RGB frame:
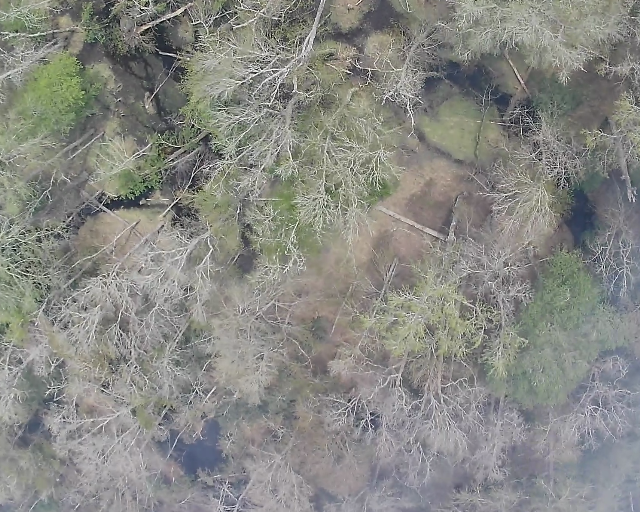
Thermal frame:
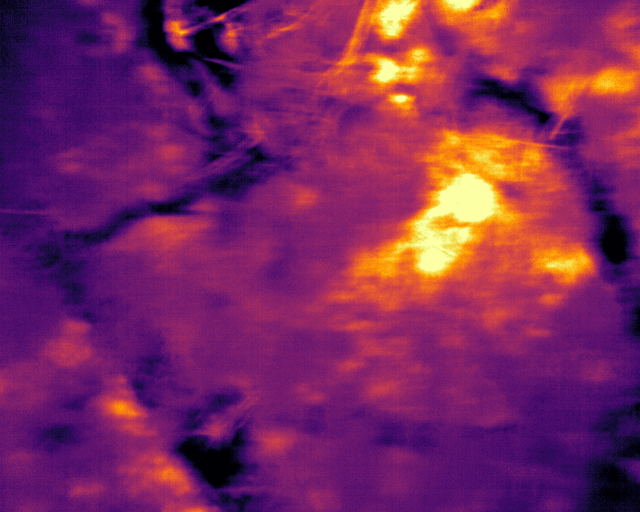
Captured: 2026-02-26 03:45:16
Pixels at or above 80 °C: 0 (fraction of frame: 0)